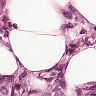
Metastatic tissue present: yes